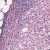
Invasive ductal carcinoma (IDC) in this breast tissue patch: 1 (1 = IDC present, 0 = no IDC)